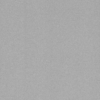
Label: dusty